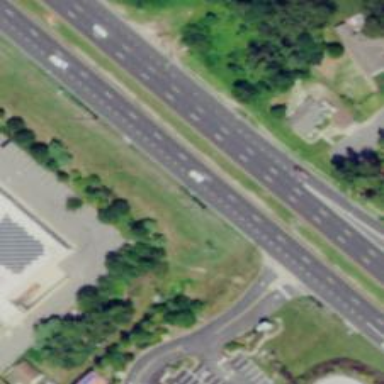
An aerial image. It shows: Trunk highway.